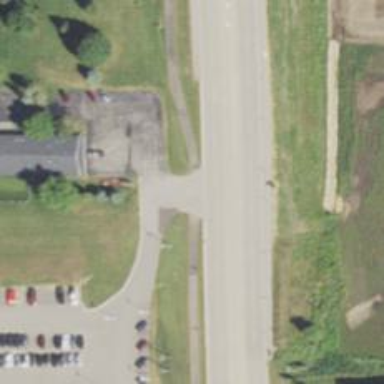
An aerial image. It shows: Uncontrolled crossing on the road.